Aerial crown-view tile of a tropical tree (Barro Colorado Island, Panama), acquired 20250414:
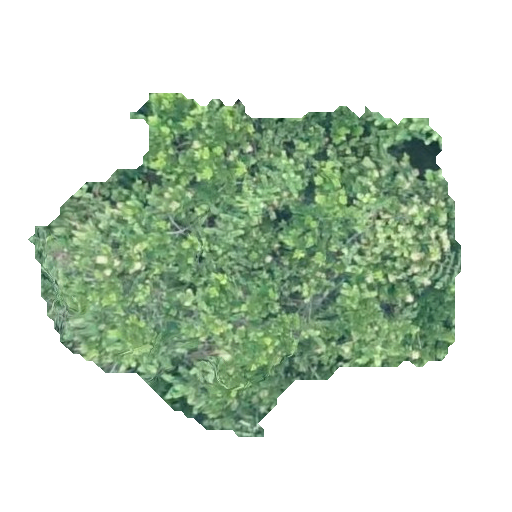
Species: Anacardium excelsum
GBIF accepted scientific name: Anacardium excelsum
Crown area: 150.925 m²